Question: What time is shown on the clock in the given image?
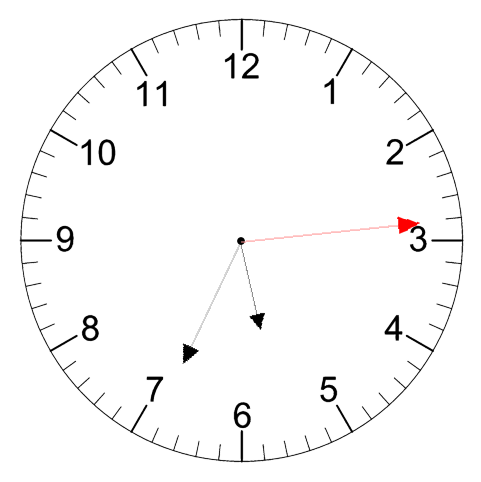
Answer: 05:34:14